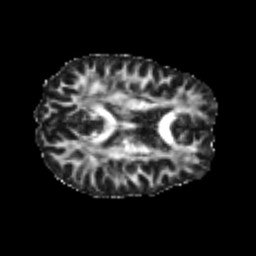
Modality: FA
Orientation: axial
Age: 22
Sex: male
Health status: healthy
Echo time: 0.074 s